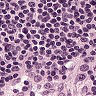
Metastatic tissue present: no